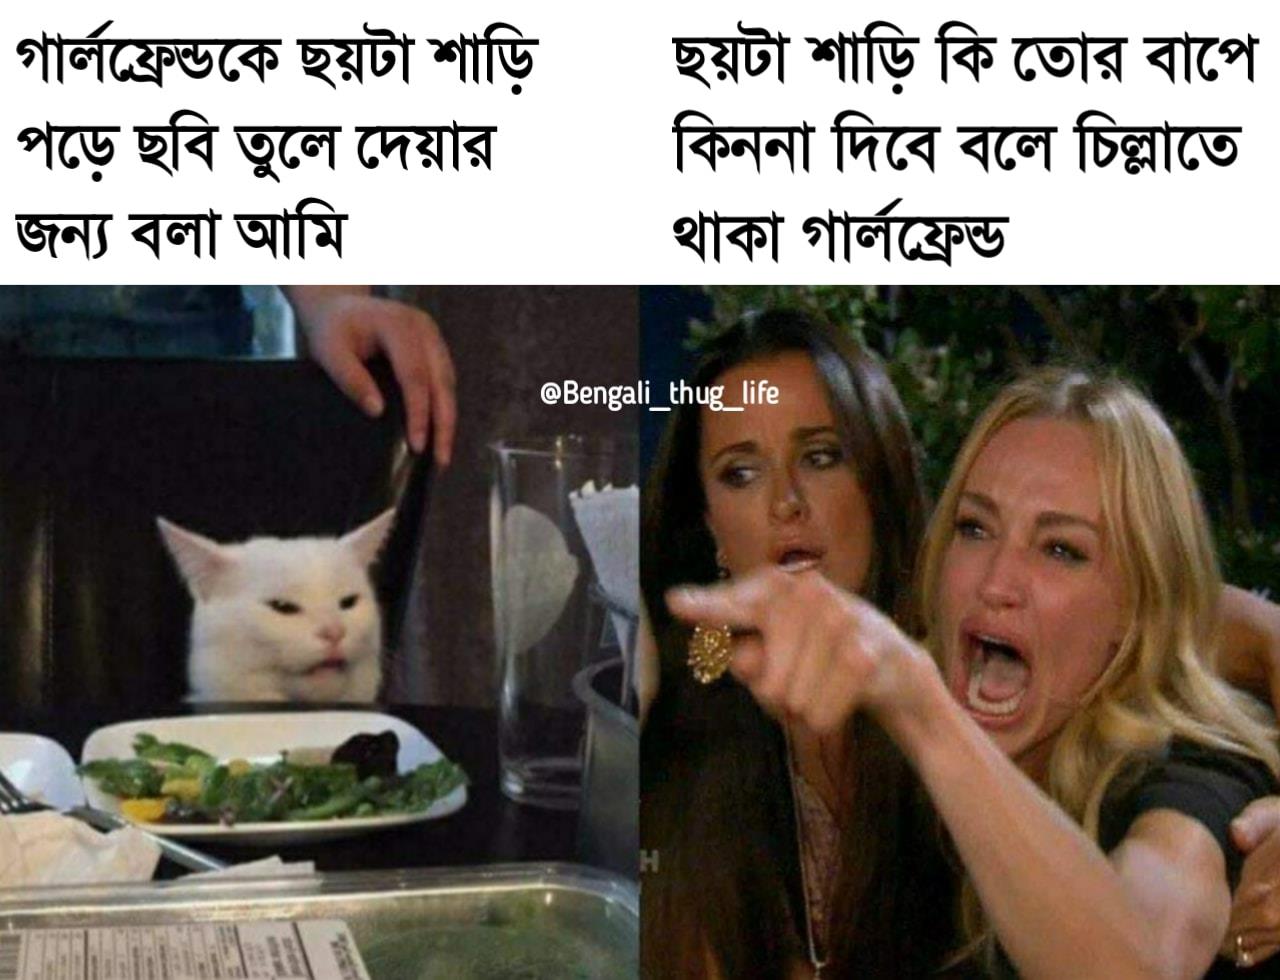
Caption: গালফ্রেন্ডকে ছয়টা শাড়ি পড়ে ছবি তুলে দেয়ার জন্য বলা আমি      ছয়টা শাড়ি কি তোর বাপে কিননা দিবে বলে চিল্লাতে থাকা গালফ্রেন্ড
Label: non-hate